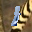
Label: 1